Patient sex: M
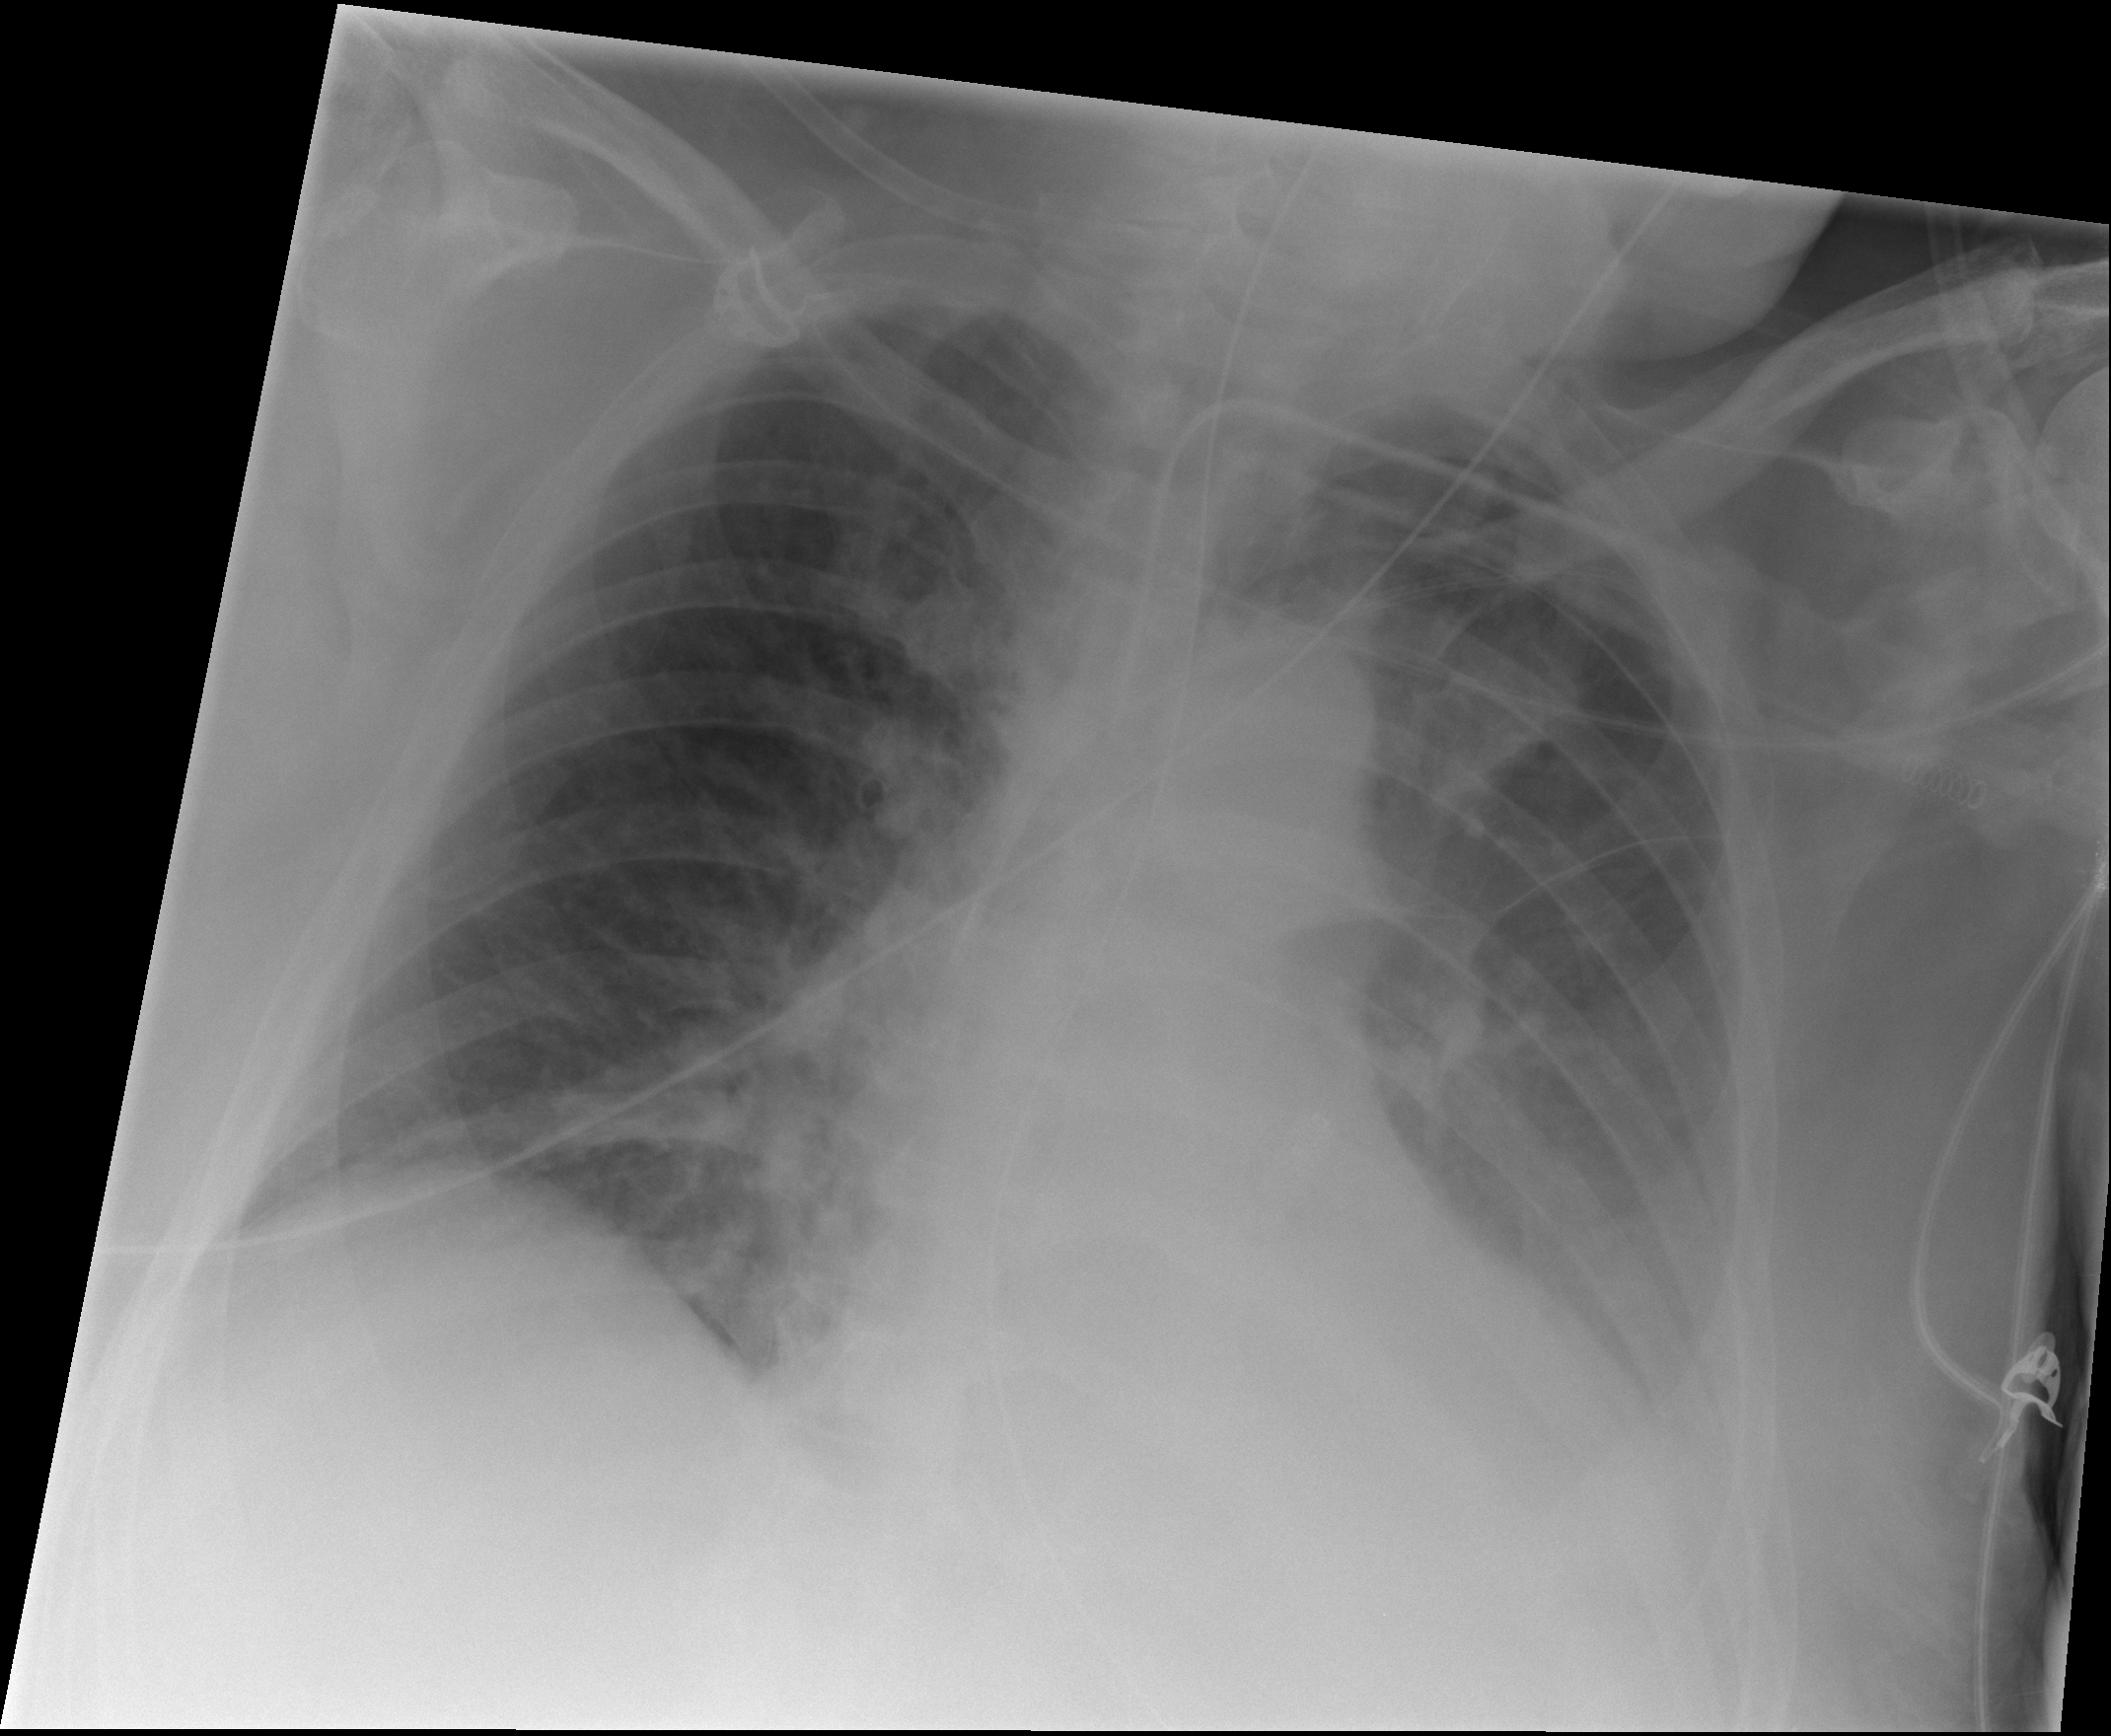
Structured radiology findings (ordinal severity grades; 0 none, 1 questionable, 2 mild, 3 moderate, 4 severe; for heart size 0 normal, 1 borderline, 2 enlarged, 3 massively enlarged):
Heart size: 2
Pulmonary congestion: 2
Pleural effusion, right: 0
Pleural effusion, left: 2
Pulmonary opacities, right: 1
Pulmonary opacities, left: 0
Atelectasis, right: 1
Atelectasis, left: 1